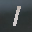
Label: 1